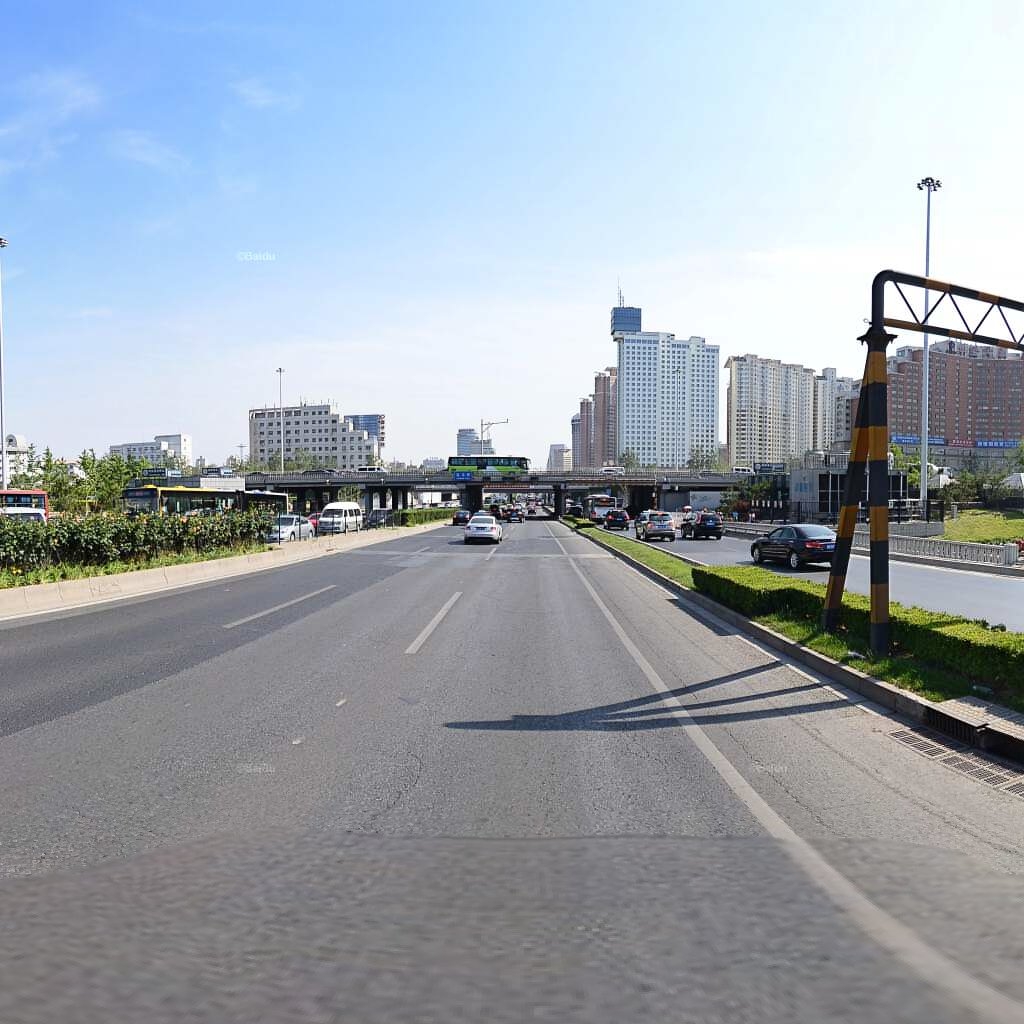
Region: Haidian
Road damage annotations: longitudinal crack, longitudinal crack, transverse crack